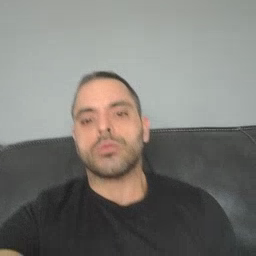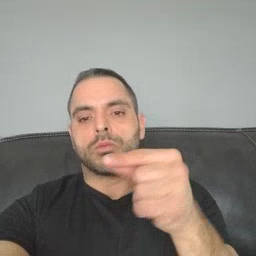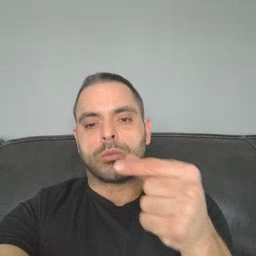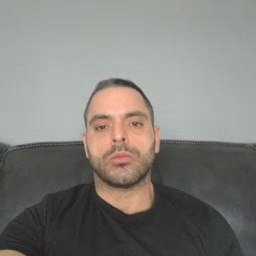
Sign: green